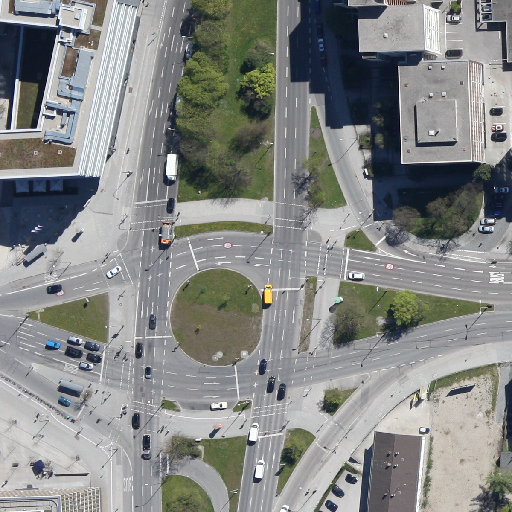
Referring expression: truck driving on the road